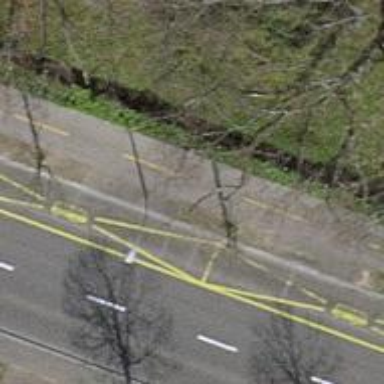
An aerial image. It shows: Avenue lined with trees.